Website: lowes
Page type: review-order
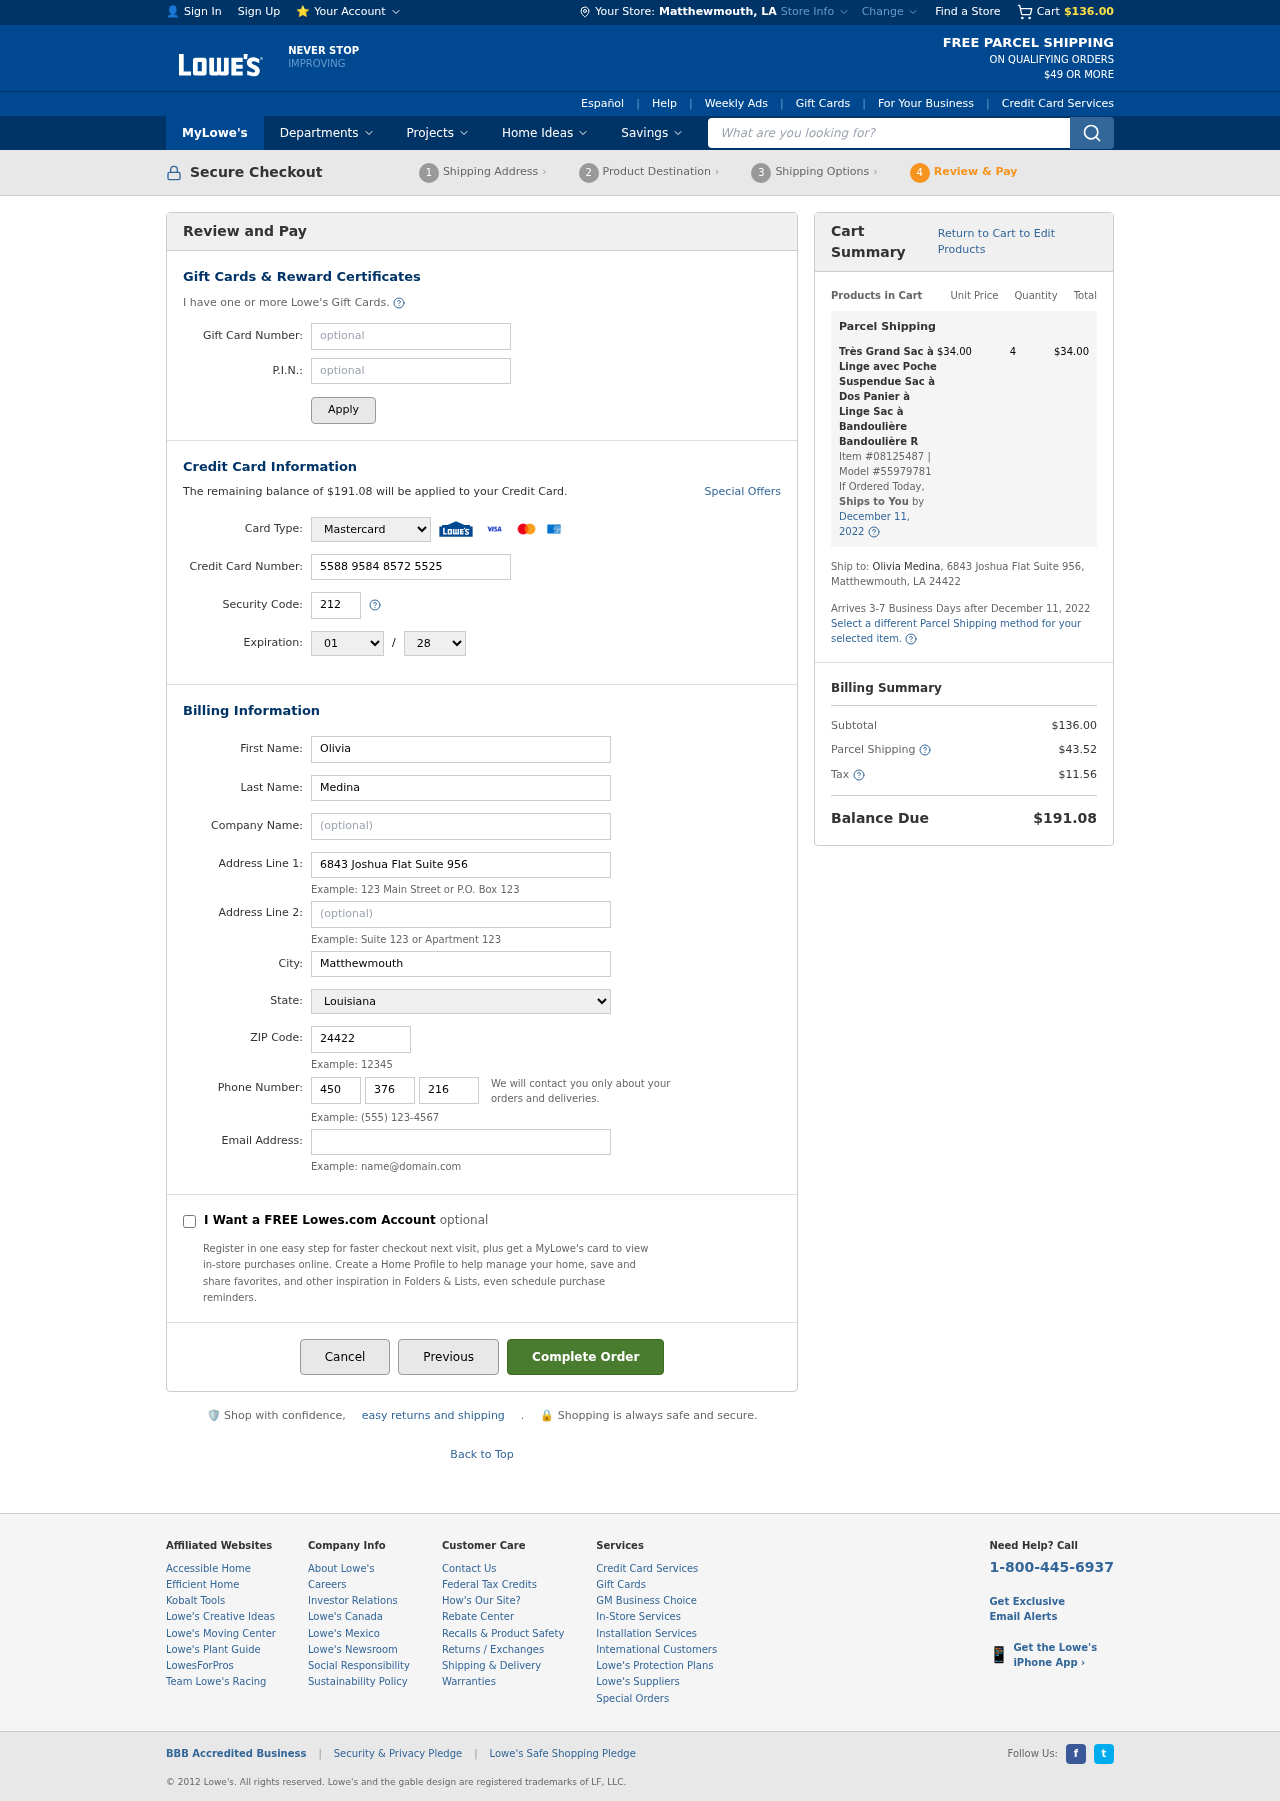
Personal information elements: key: PII_CARD_CVV
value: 212
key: PII_CARD_EXPIRY_MONTH
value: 01
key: PII_CARD_EXPIRY_YEAR
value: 28
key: PII_CARD_NUMBER
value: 5588 9584 8572 5525
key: PII_CARD_TYPE
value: Mastercard
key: PII_CITY
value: Matthewmouth
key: PII_CITY_STATE
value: Matthewmouth, LA
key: PII_EMAIL
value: omedina@yahoo.com
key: PII_FIRSTNAME
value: Olivia
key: PII_LASTNAME
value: Medina
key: PII_PHONE_AREA
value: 450
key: PII_PHONE_PREFIX
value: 376
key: PII_PHONE_SUFFIX
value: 2168
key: PII_POSTCODE
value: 24422
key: PII_STATE
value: Louisiana
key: PII_STREET
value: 6843 Joshua Flat Suite 956
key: PII_STREET2
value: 6843 Joshua Flat Suite 956
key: PII_FULLNAME2
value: Olivia Medina
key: PII_STATE_ABBR
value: LA
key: PII_POSTCODE_FULL
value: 24422
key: PII_CITY_STATE_ZIP
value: Matthewmouth, LA 24422
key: PII_POSTCODE_NUMERIC
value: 24422
Product elements: key: PRODUCT1_NAME
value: Très Grand Sac à Linge avec Poche Suspendue Sac à Dos Panier à Linge Sac à Bandoulière Bandoulière R
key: PRODUCT1_PRICE
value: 34
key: PRODUCT1_QUANTITY
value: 4
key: PRODUCT1_ITEM_NUMBER
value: Item #08125487
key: PRODUCT1_MODEL_NUMBER
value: Model #55979781
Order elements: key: ORDER_SUBTOTAL
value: $136.00
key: ORDER_BALANCE_DUE
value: $191.08
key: ORDER_SHIPPING_DATE
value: December 11, 2022
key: ORDER_ITEM_TOTAL
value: $34.00
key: ORDER_SHIPPING_DATE2
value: December 11, 2022
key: ORDER_SHIPPING_COST
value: $43.52
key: ORDER_TAX
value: $11.56
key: ORDER_TOTAL
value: $191.08
Search elements: key: HEADER_SEARCH
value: What are you looking for?